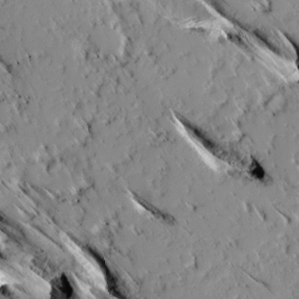
Label: non_frost